Question: I'm having a hard time on this DIV alignment and positioning. I have a 'parent DIV width=980px(yellow)' and child DIV's: 'left width=600px(red)' and in 'right width=280px(green)'. And in right DIV i want to display vertical arrangement of images(white boxes). Here the sample image:

Here's my code so far: <URL>
Thank you in ADVANCE!
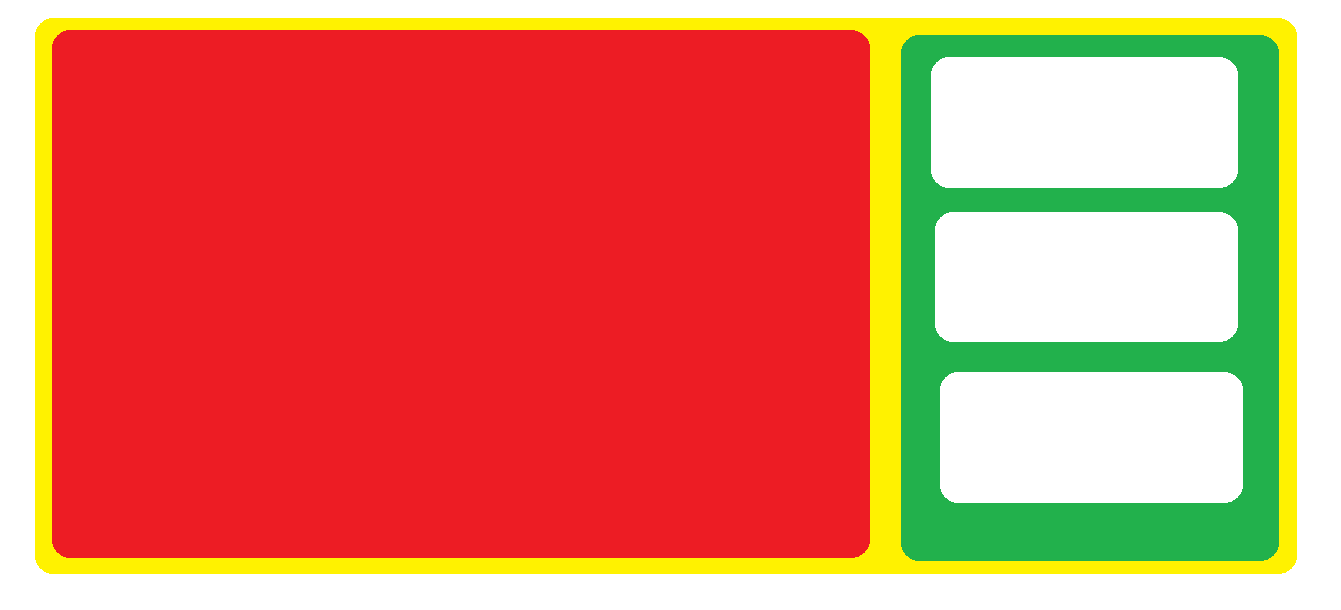
Answer: # Question 1 - Positioning divs with CSS
## Example
<URL>
## CSS
'''
<style>
* {
-webkit-box-sizing: border-box;
box-sizing: border-box;
font-family: Helvetica;
}
.yellow {
width: 980px;
height: 600px;
background: yellow;
padding: 10px;
}
.red {
float: left;
width: 600px;
display: block;
height: 100%;
background: red;
margin: 0px 10px 0px 0px;
}
.green {
float: right;
width: 280px;
height: 100%;
background: green;
padding: 10px;
}
.white {
background: white;
height: 180px;
margin: 0 0 10px 0;
}
</style>
'''
## HTML
'''
<div class="yellow">
<div class="red"></div><!-- end red -->
<div class="green">
<div class="white"></div>
<div class="white"></div>
<div class="white"></div>
</div><!-- end green -->
</div><!-- end yellow -->
'''
---
# Question 2 - Using CSS3 for a responsive layout
To answer your additional question, you can use CSS3 media queries for a responsive layout that will display the "Green" div on top of the "Red" div if the window size is under a certain width.
## Example
<URL>.